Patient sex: M
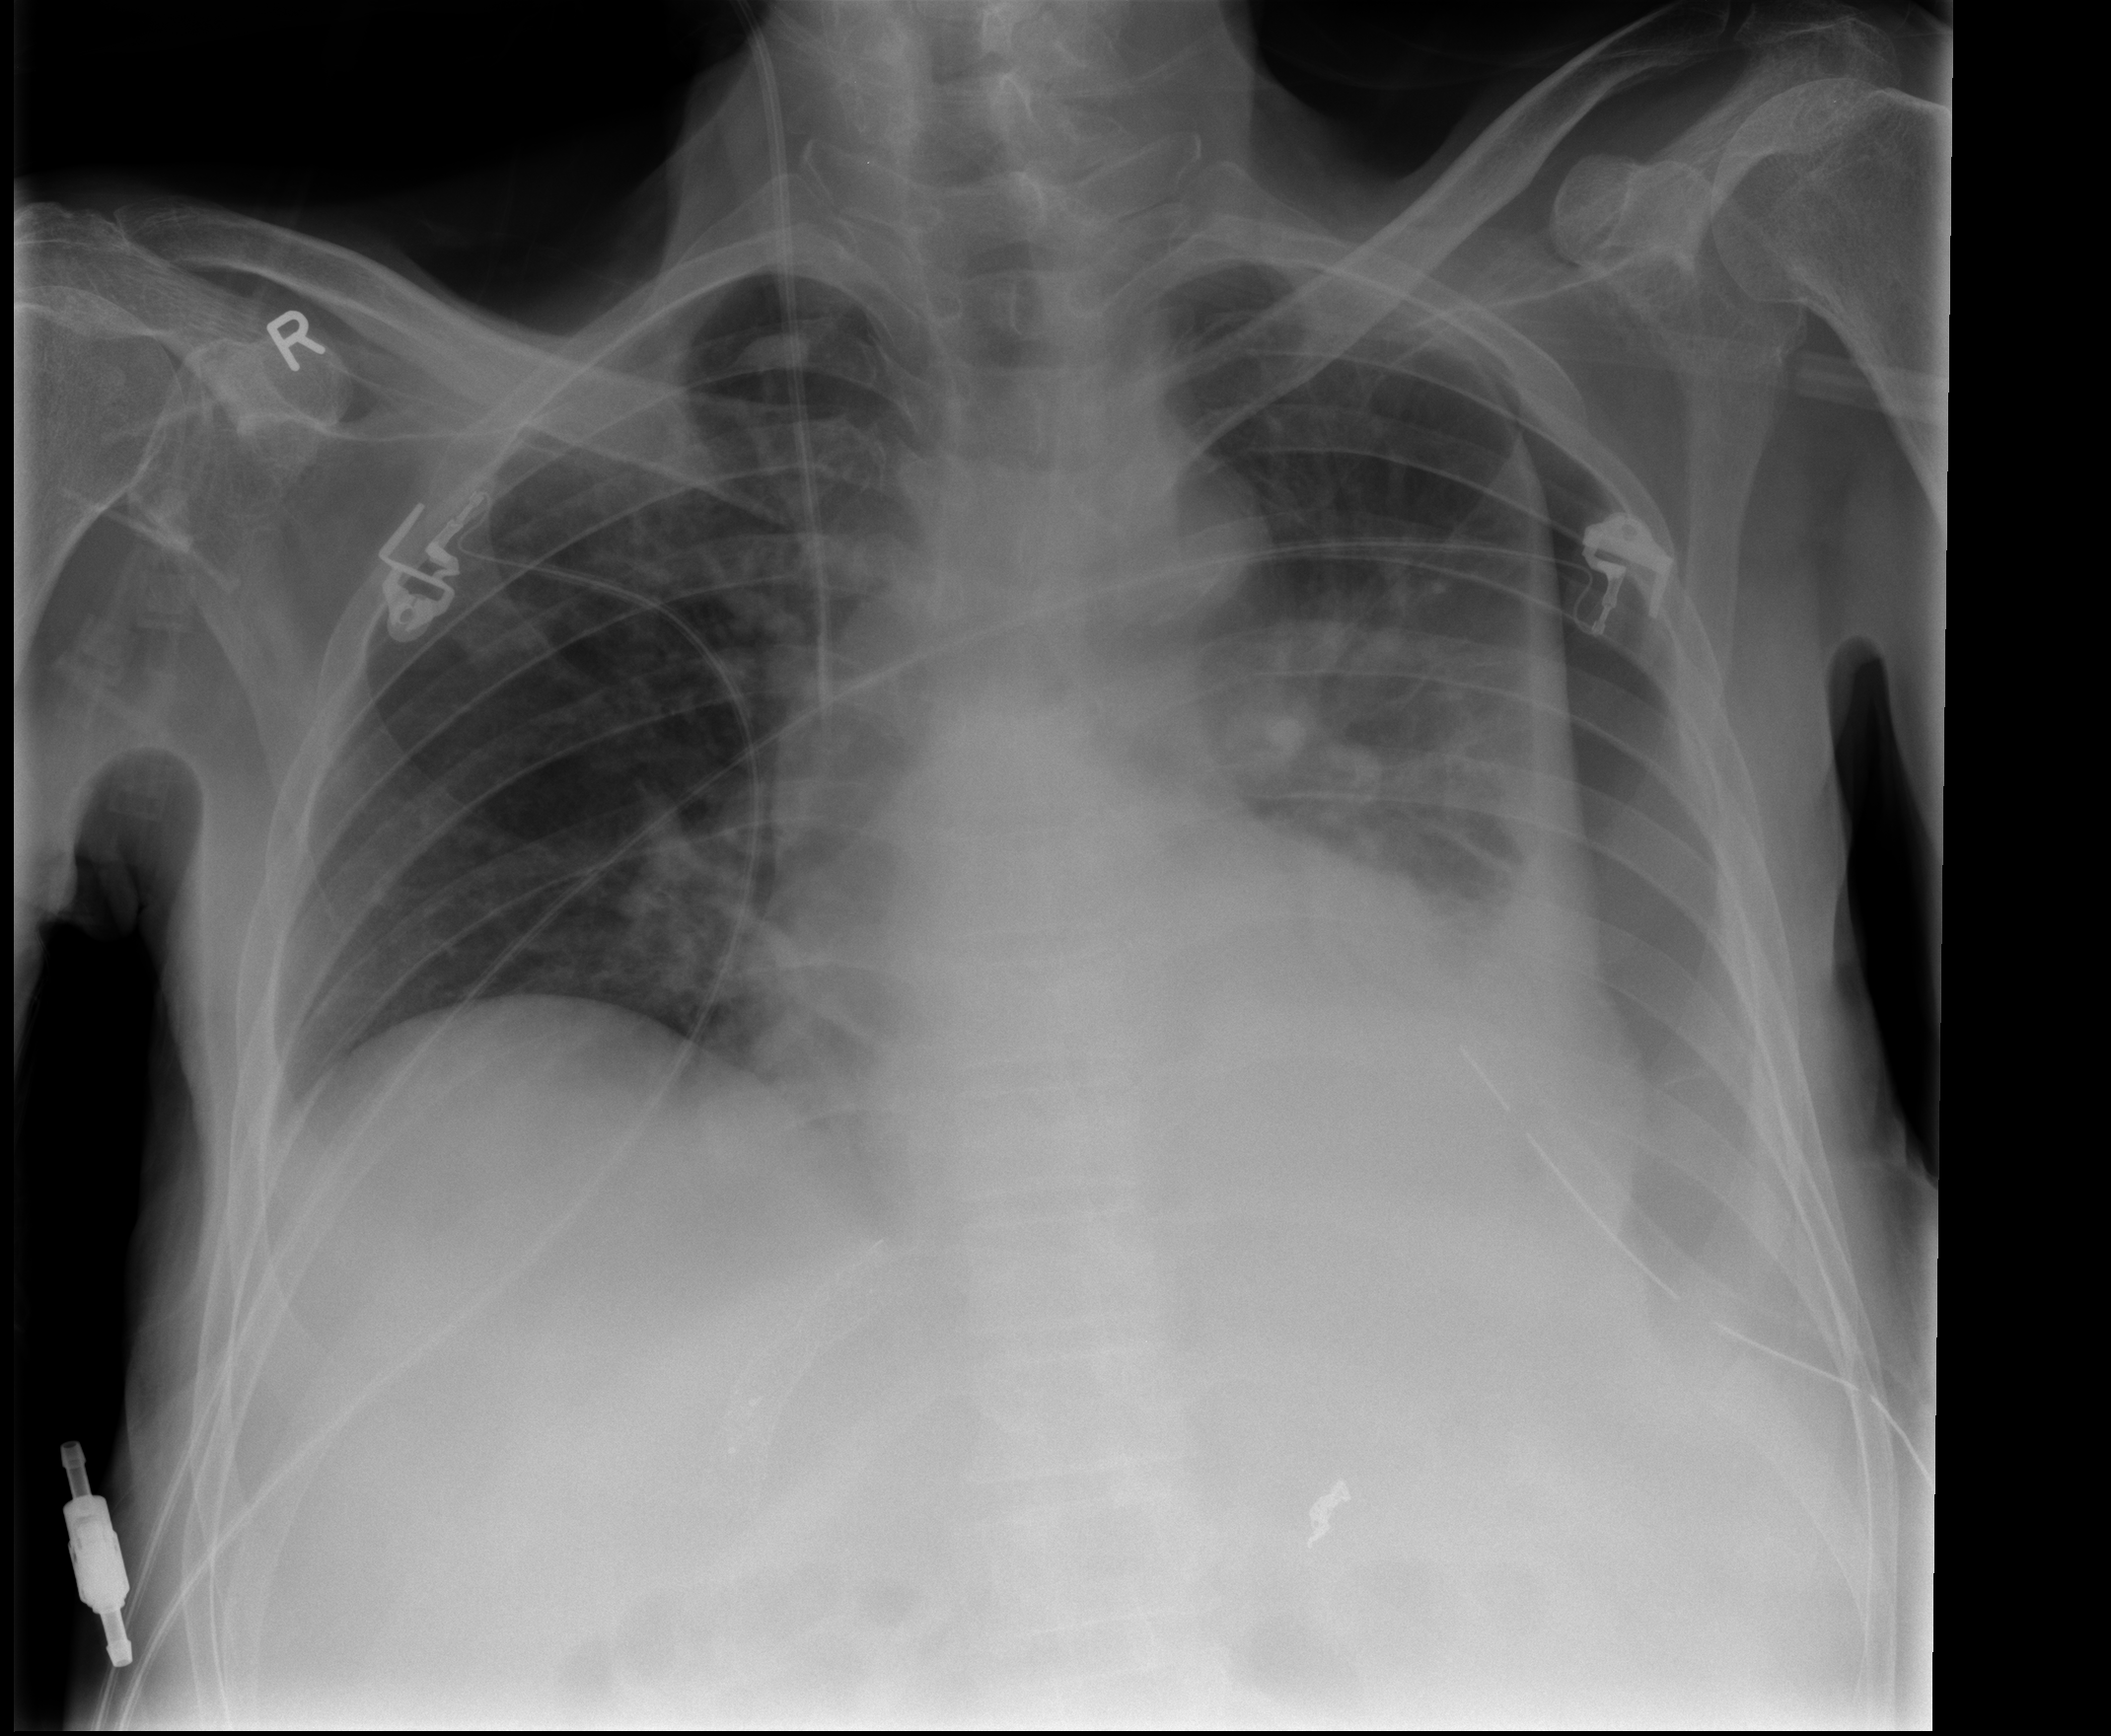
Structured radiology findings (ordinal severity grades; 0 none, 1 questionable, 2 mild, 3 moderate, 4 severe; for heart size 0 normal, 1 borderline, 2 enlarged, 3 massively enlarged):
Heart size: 1
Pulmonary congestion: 0
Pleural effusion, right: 0
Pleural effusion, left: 0
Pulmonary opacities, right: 0
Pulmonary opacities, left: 0
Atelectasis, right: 0
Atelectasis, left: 2